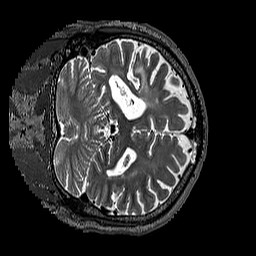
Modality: T2w
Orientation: coronal
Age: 75
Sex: male
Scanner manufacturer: siemens
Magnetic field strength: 3 T
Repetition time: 3.2 s
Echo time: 0.567 s